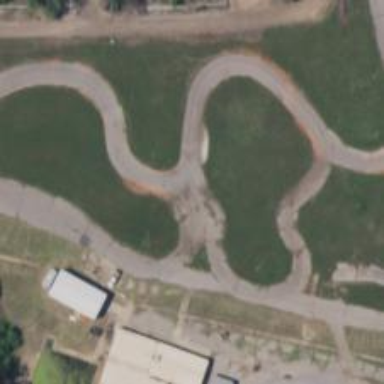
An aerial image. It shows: Raceway for motor sports.